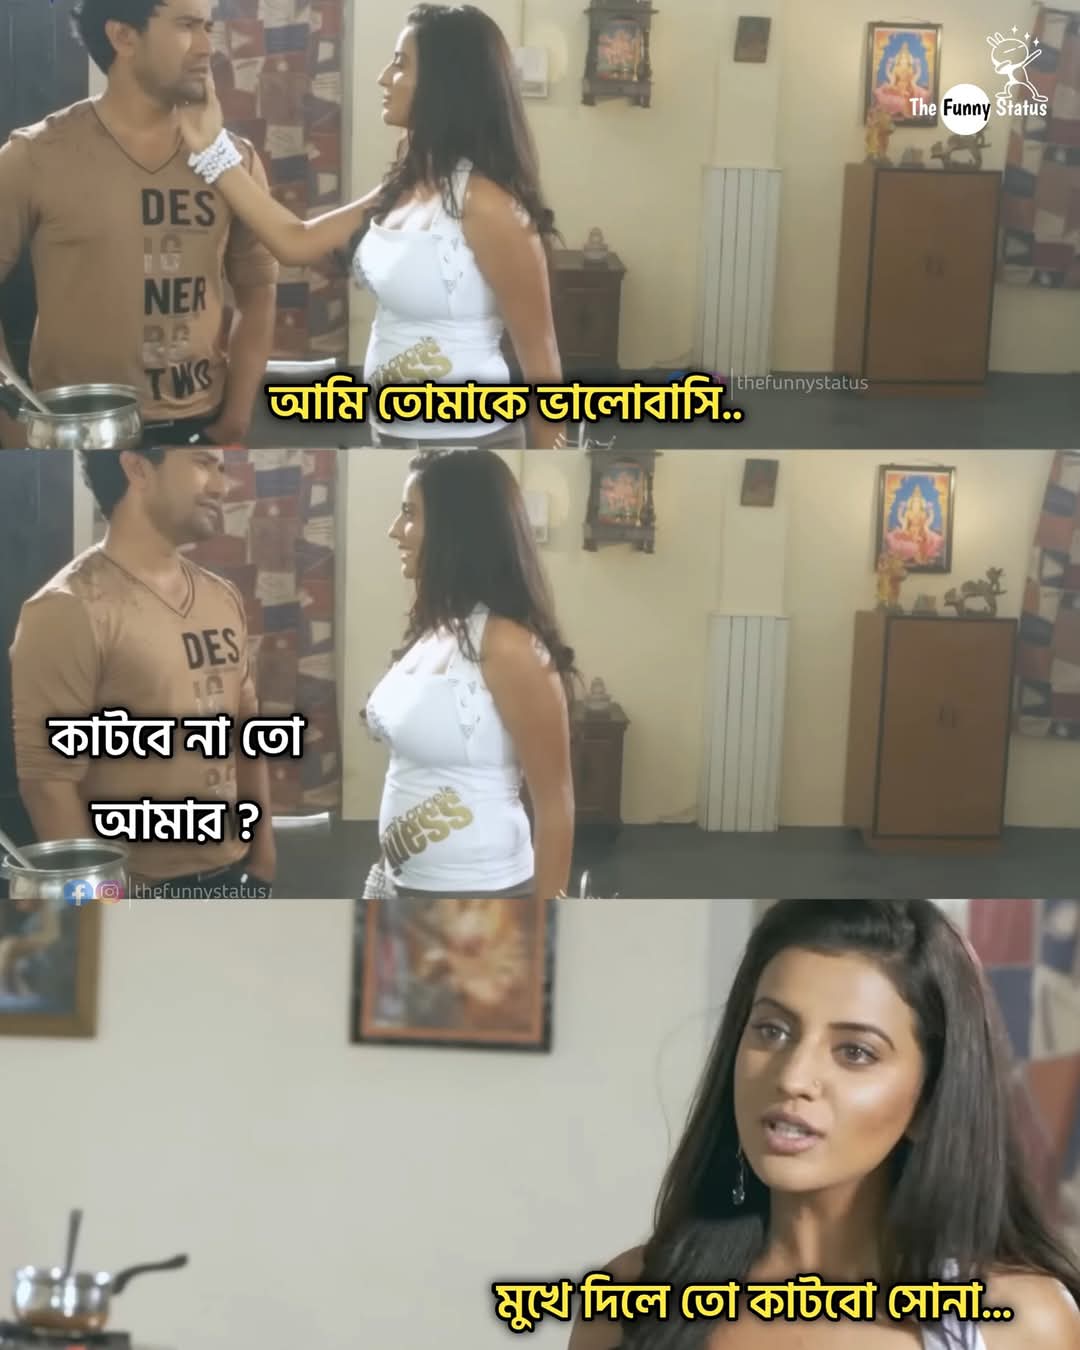
Text: আমি তোমাকে ভালোবাসি
কাটবে না তো আমার?
মুখে দিলে তো কাটবো সোনা...
Label: Non Hate